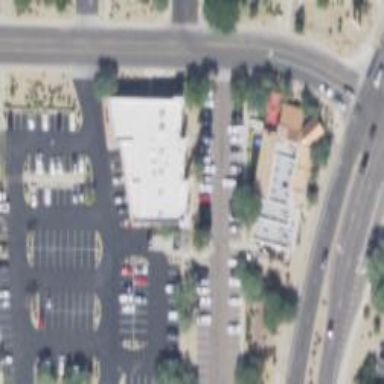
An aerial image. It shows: Car rental facility.